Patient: sex F, age 69
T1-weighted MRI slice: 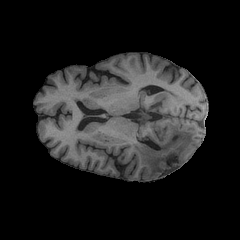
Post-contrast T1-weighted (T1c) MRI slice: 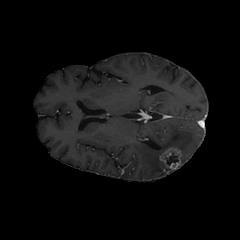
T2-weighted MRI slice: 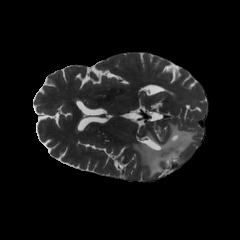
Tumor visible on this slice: yes
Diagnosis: Glioblastoma, IDH-wildtype
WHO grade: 4